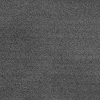
Atmospheric dust classification: dusty